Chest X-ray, PA view. Patient: 54 years old, sex F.
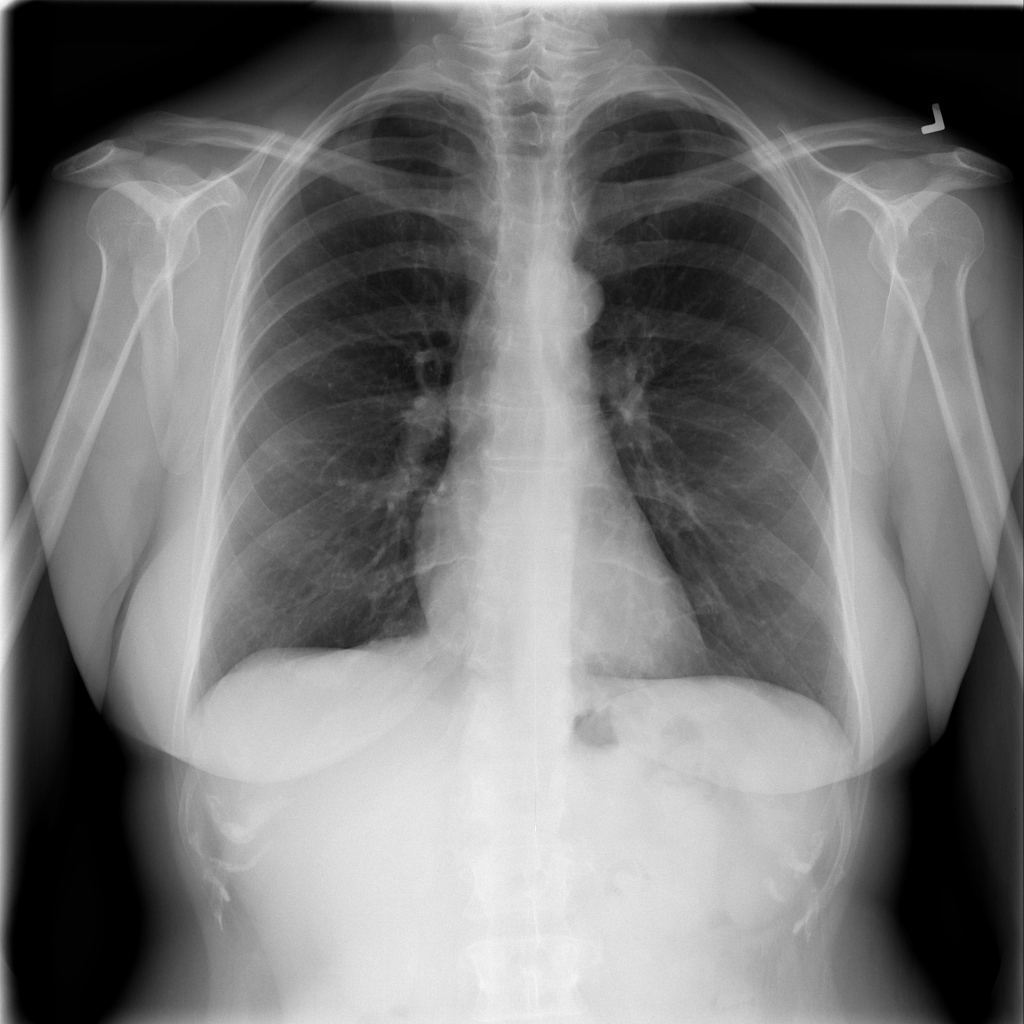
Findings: No Finding